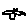
Label: bird